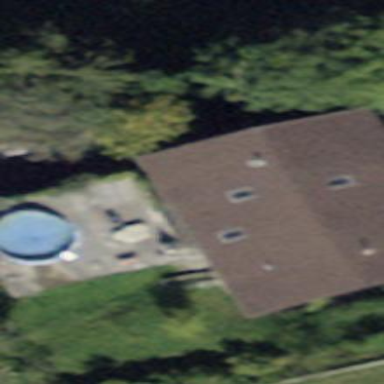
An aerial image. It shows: Shed.